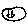
Label: smiley face